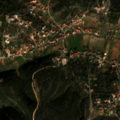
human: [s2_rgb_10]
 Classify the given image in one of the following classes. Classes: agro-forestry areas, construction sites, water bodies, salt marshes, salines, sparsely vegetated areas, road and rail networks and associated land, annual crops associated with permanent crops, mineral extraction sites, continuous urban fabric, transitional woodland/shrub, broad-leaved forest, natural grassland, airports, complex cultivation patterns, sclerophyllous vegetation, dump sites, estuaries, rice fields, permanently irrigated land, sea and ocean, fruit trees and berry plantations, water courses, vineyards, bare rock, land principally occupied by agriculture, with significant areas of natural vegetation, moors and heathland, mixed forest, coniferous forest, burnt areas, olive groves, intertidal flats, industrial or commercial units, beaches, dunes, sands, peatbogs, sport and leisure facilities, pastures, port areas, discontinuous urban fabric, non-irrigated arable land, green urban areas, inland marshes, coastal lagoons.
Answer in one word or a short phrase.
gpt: discontinuous urban fabric, annual crops associated with permanent crops, land principally occupied by agriculture, with significant areas of natural vegetation, coniferous forest, sclerophyllous vegetation